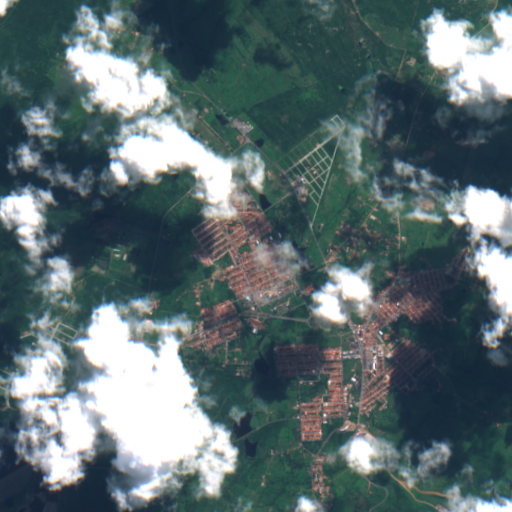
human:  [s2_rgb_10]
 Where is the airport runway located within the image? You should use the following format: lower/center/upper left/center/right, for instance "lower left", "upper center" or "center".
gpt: The airport runway is located in the upper left of the image.
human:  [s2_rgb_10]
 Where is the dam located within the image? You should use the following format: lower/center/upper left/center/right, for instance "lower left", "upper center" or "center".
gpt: The dam is located in the lower left of the image.
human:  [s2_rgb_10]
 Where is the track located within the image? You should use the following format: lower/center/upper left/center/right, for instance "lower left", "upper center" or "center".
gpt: There is no track in the image.